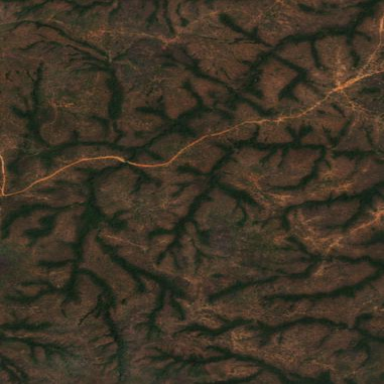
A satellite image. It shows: Forest area.